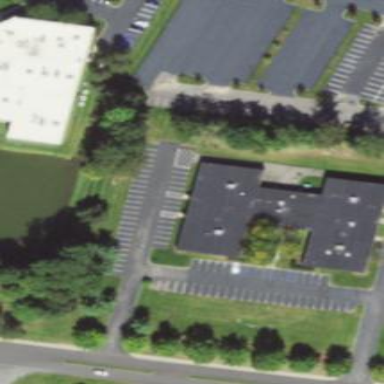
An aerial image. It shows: Building.